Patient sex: F
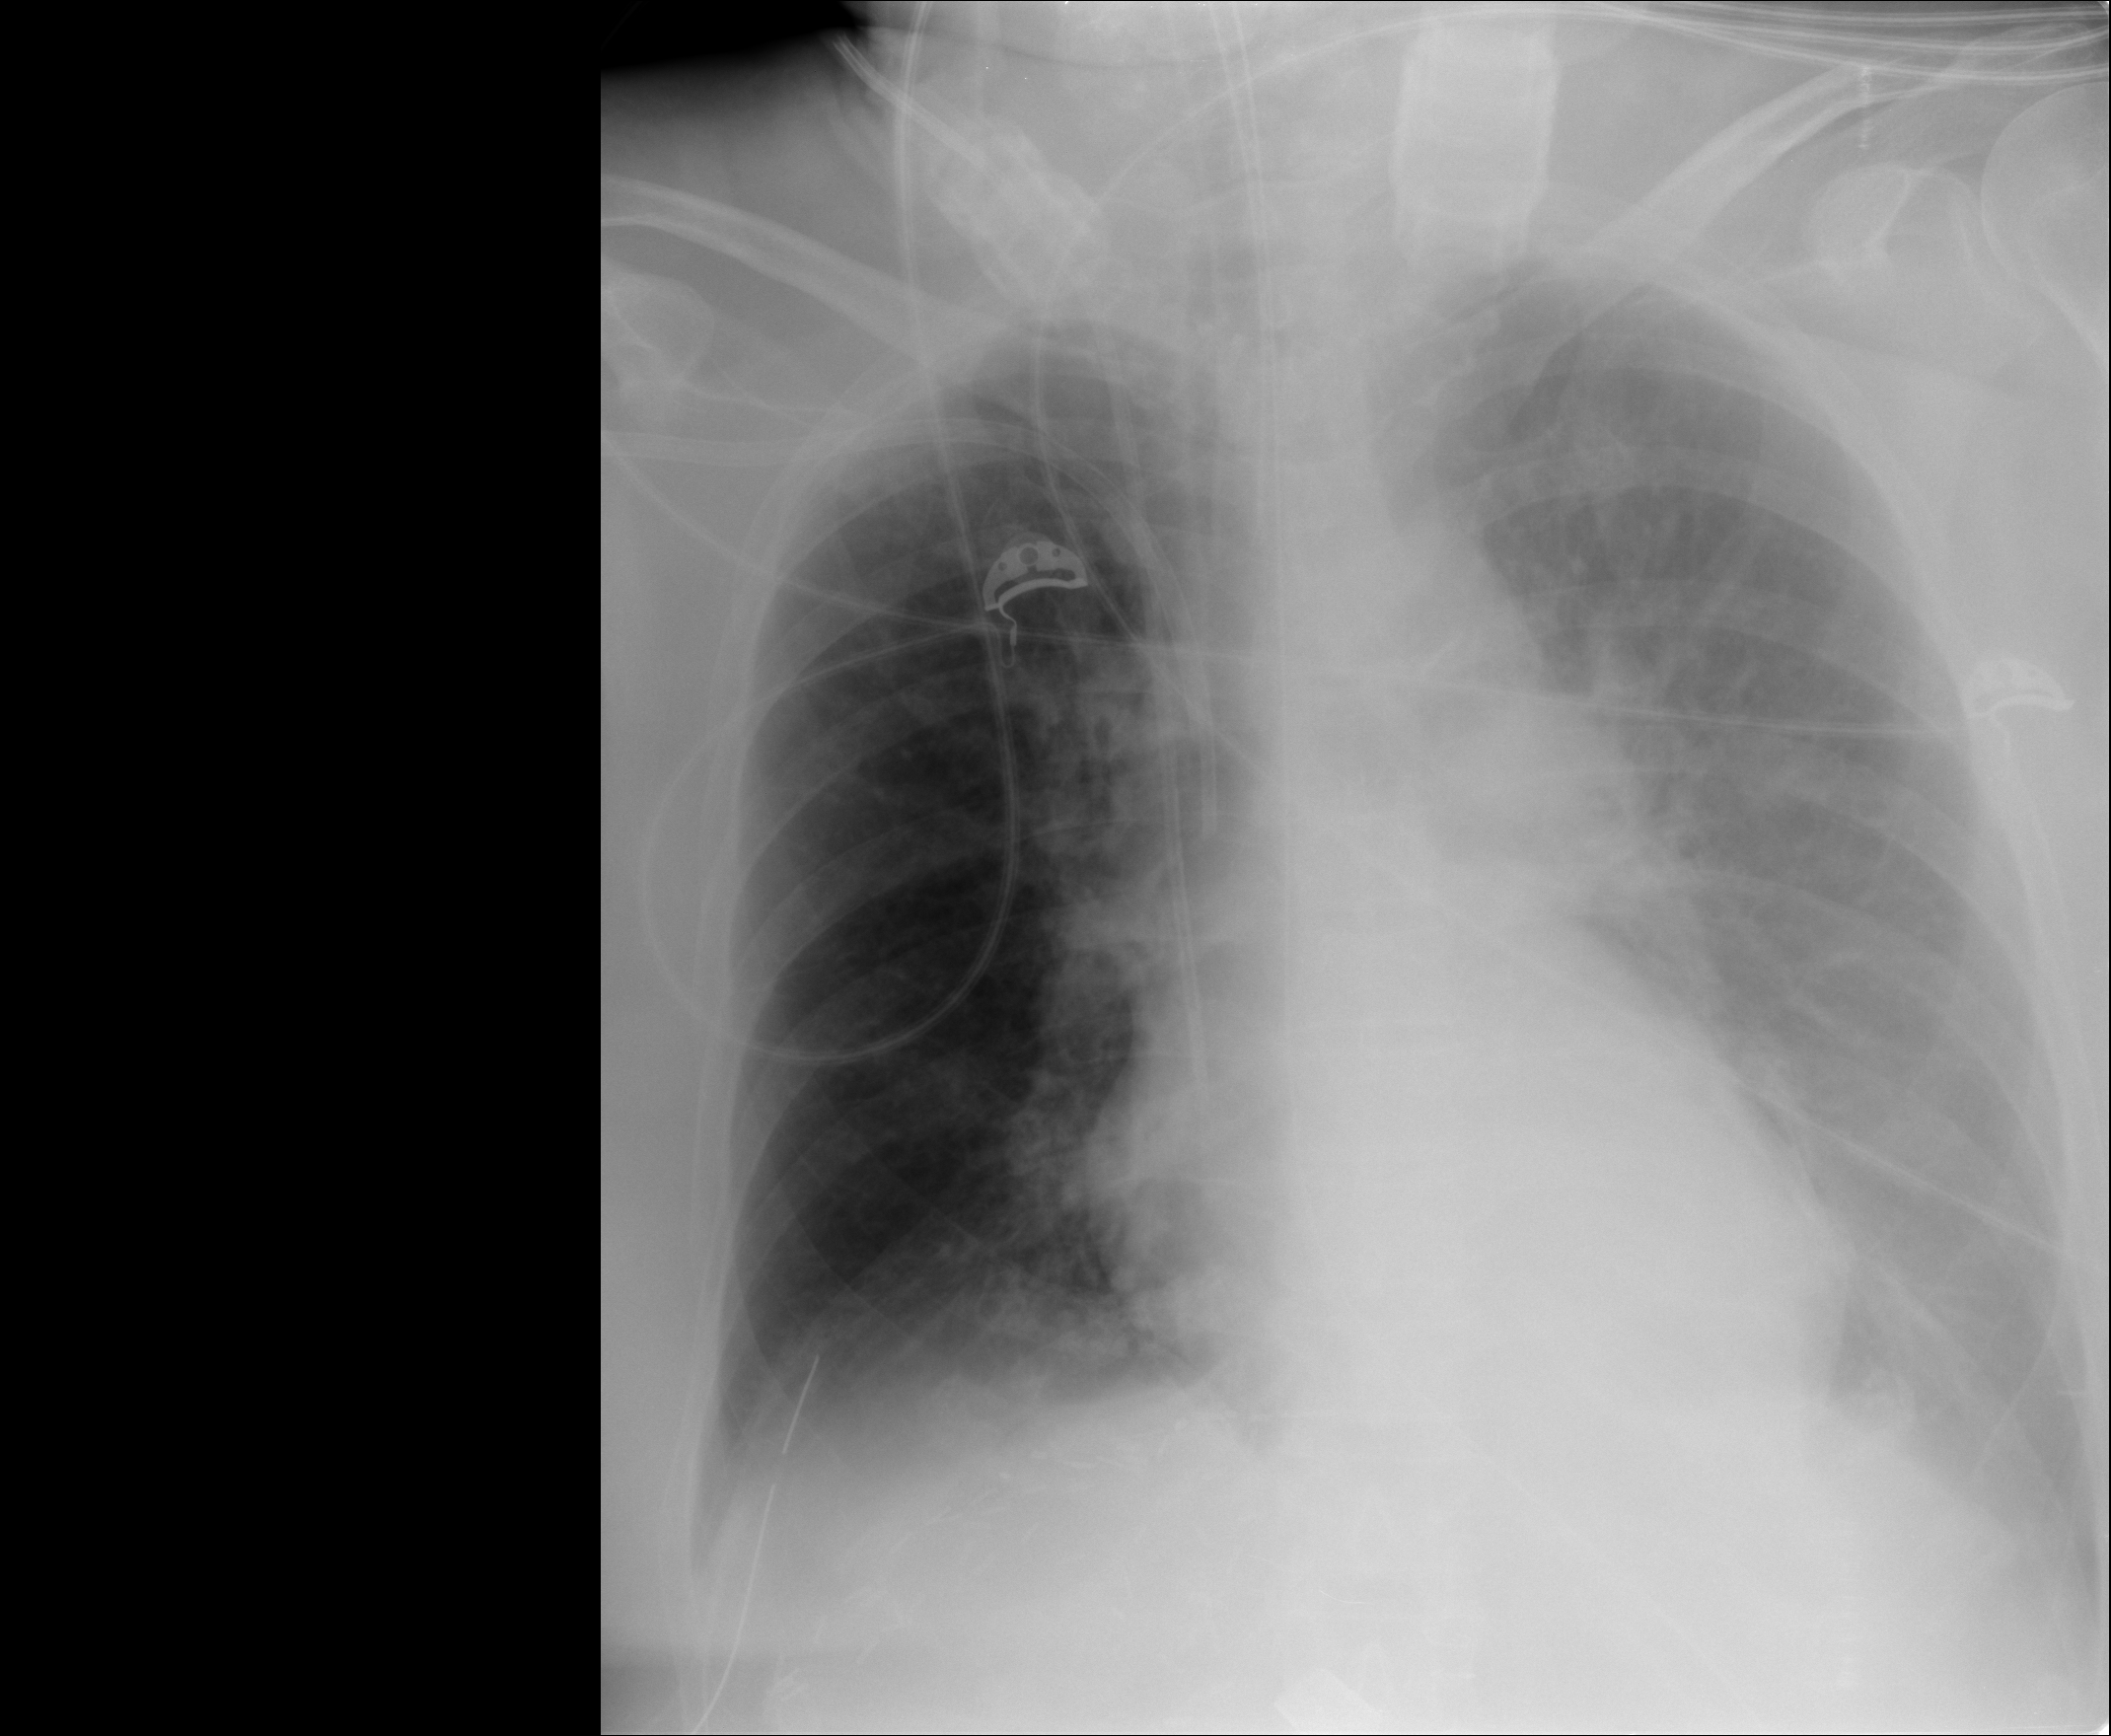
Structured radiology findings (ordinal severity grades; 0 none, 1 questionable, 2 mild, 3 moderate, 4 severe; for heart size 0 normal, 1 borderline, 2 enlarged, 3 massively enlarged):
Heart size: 0
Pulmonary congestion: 0
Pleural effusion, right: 0
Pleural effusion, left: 3
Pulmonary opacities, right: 0
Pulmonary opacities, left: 0
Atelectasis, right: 0
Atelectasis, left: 3